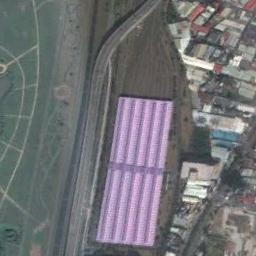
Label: railway_station